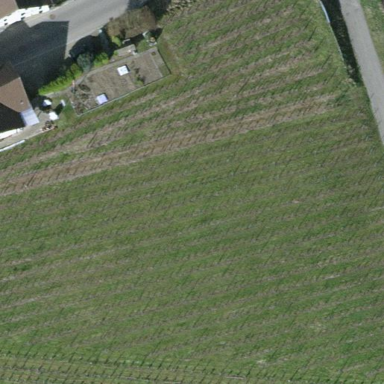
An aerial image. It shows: Vineyard with grape crops.